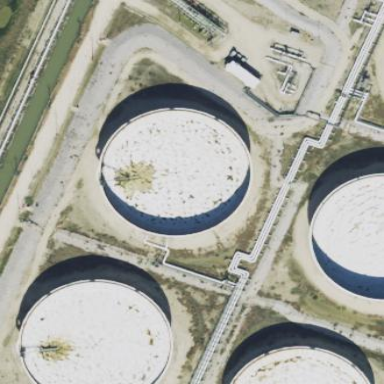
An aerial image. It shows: Storage tank building.